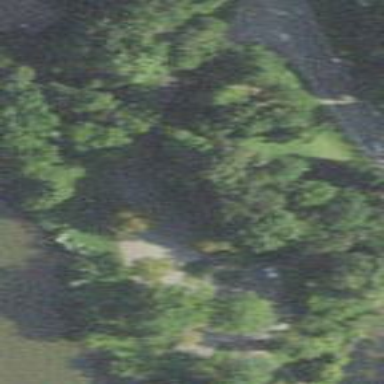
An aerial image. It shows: Lovely park for leisure and relaxation.